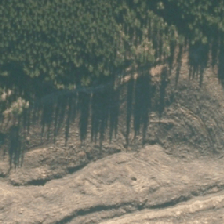
Land cover: harvested_forest